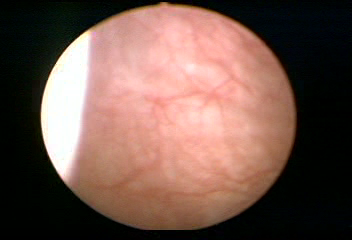
Modality: WLC
Class: Normal mucosa
Bladder cancer association: No